Field crop: maize
Growth stage: 2
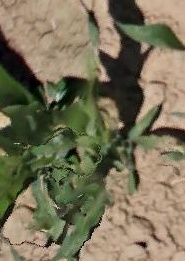
Species: maize